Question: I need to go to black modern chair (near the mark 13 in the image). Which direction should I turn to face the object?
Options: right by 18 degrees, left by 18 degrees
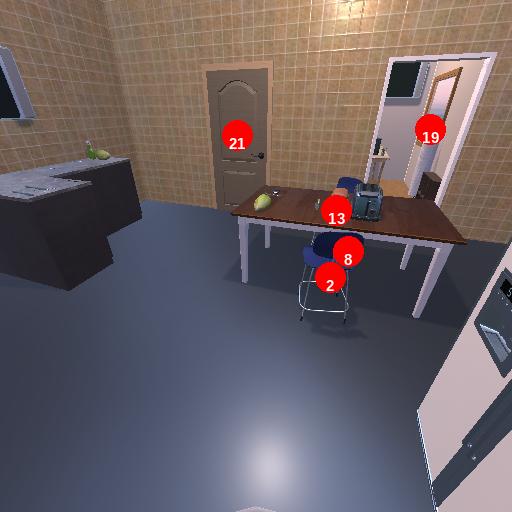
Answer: right by 18 degrees